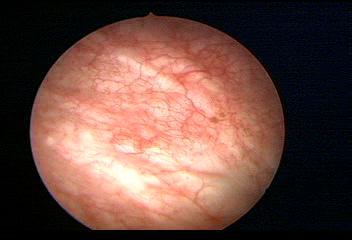
Modality: WLC
Class: Normal mucosa
Bladder cancer association: No